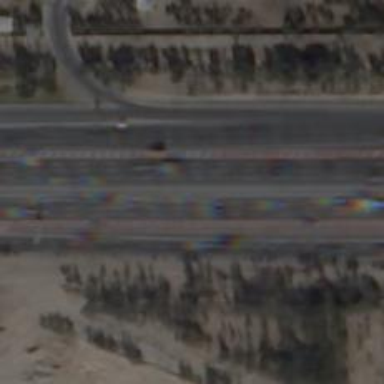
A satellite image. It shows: Motorway junction.